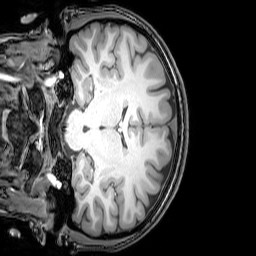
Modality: T1w
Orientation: coronal
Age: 22
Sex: female
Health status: healthy
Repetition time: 0.081 s
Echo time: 0.037 s